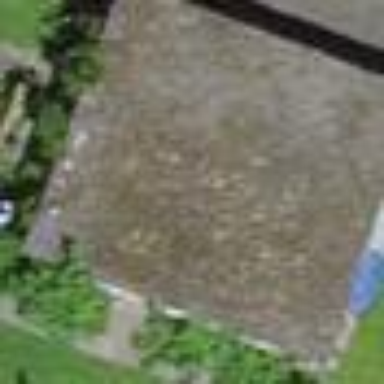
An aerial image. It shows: Garage.